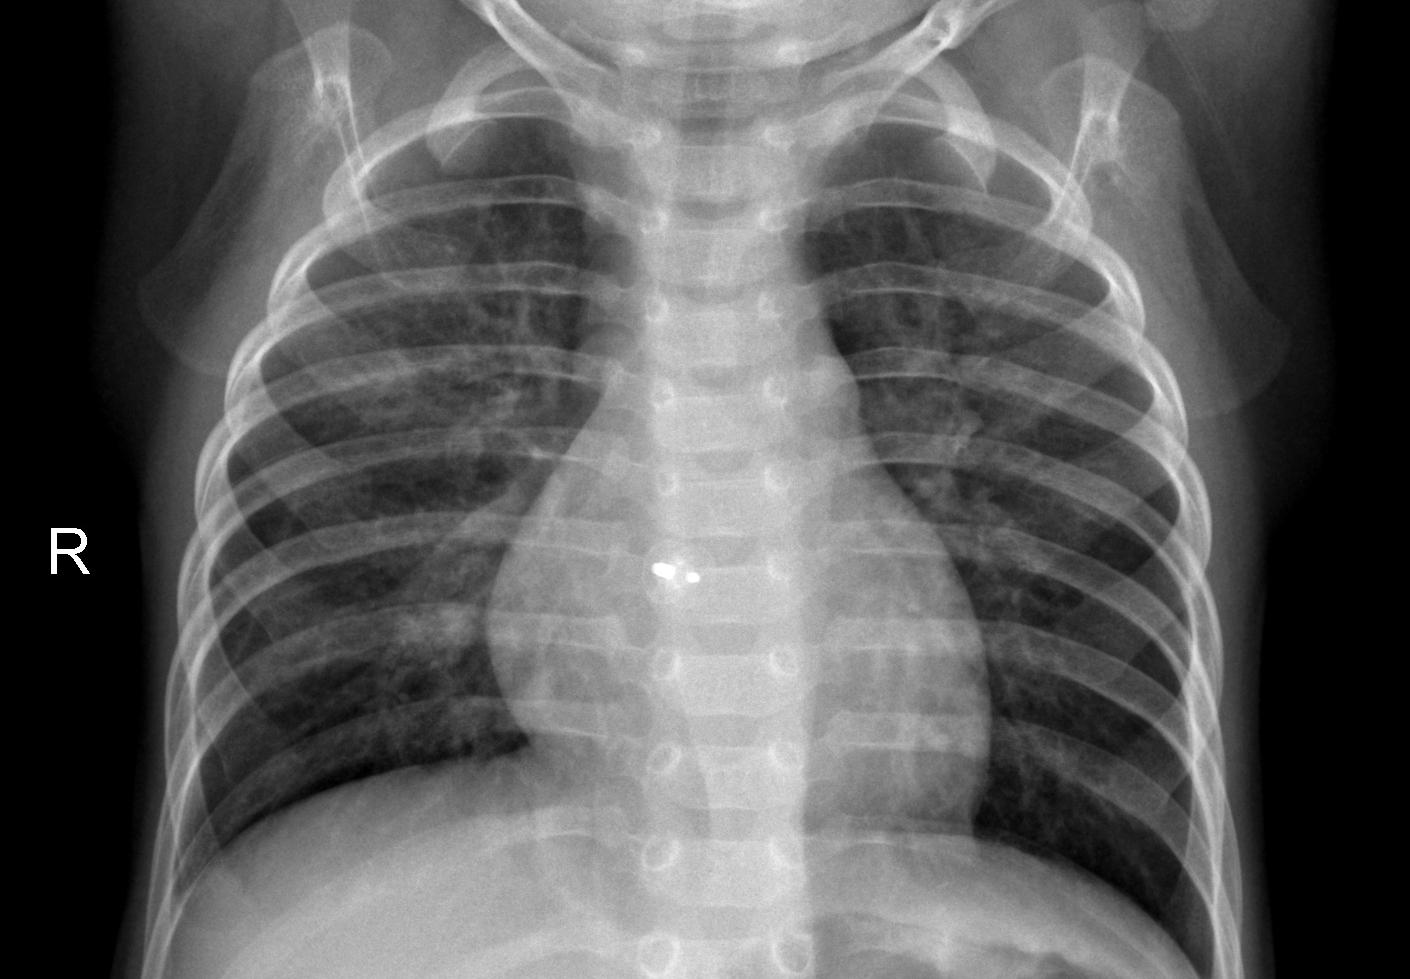
Diagnosis: PNEUMONIA